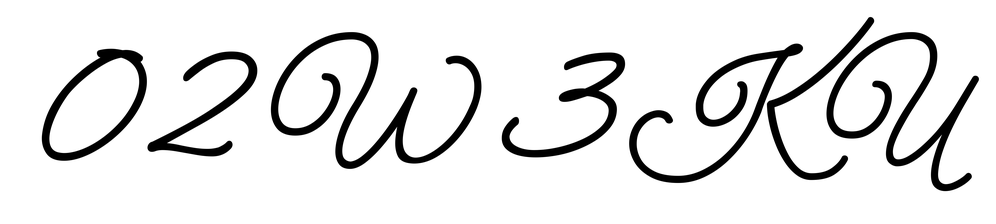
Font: MeowScript-Regular